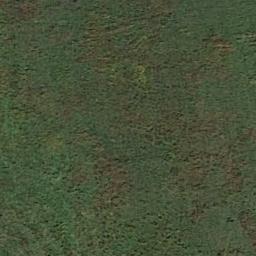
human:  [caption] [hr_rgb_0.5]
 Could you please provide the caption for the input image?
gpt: There are several trees on the grass .

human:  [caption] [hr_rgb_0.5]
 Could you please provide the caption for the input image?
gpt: There is no grass in some parts of the meadow .

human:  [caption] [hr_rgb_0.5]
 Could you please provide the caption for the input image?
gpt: This meadow has different sparsity in different places .

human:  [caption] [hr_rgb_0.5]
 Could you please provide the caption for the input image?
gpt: Sparse grass growing on the lawn, Exposing the brown ground .

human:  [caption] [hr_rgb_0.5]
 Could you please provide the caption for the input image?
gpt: A sparse green meadow with some grass .